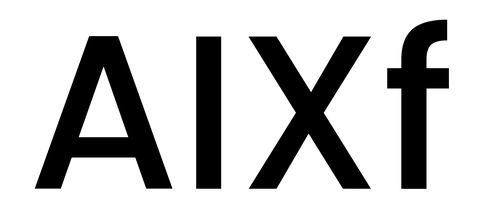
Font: Poppins-Medium